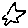
Label: star